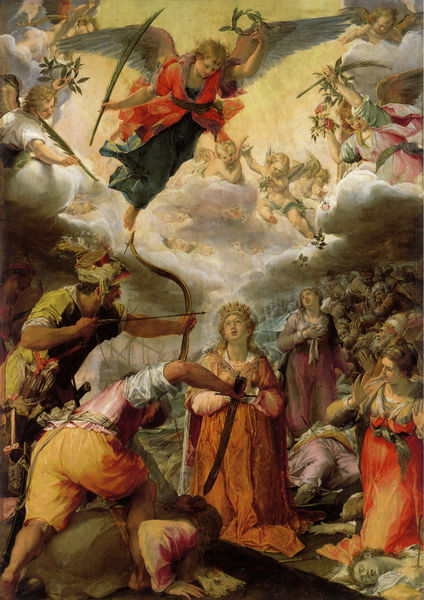
Titel: Das Martyrium der Heiligen Ursula
Künstler: Peter Candid
Standort: München
Institution: St. Michael
Schlagwörter: dunkel, flügel, himmel, kampf, kämpfer, mann, schatten, weiß, wolken, frauen, gelb, grün, menschen, sitzen, braun, brust, busen, frau, grau, hintergrund, kleid, kleider, licht, männer, orange, schwarz, türkis, vordergrund, rot, wolke, beige, leute, menge, hemd, hose, barock, hinrichtung, historie, leiche, mord, tod, tot, toter, erde, zweige, kirche, sonne, gewand, personen, krone, renaissance, rokoko, rosa, fliegen, engel, putte, putto, bogen, italien, venedig, hosen, lila, figuren, krieg, schlacht, papst, soldaten, dick, füllig, palme, palmwedel, wedel, weste, bögen, blut, strahlen, zweig, schweben, gefahr, schwert, säbel, knien, soldat, tote, degen, beten, gebet, kranz, lorbeer, lorbeeren, lorbeerkranz, rüstung, palmenzweige, palmzweig, bedrohung, geflügel, heiligenschein, jäger, götter, dramatik, flehen, krieger, palmen, tiara, armbrust, heilige, märtyrer, töten, posaune, putten, maria, schütze, madonna, turban, erzengel, köcher, putti, pfeil, blasen, mörder, pfeile, schießen, bitten, marienbild, verkündigung, michael, fromm, bogenschütze, martyrium, märtyrerin, spannen, türken, ölzweig, watte, loth, zielen, himmelstor, flechen, gottesreich, posaune ölzweig, bogen pfeil